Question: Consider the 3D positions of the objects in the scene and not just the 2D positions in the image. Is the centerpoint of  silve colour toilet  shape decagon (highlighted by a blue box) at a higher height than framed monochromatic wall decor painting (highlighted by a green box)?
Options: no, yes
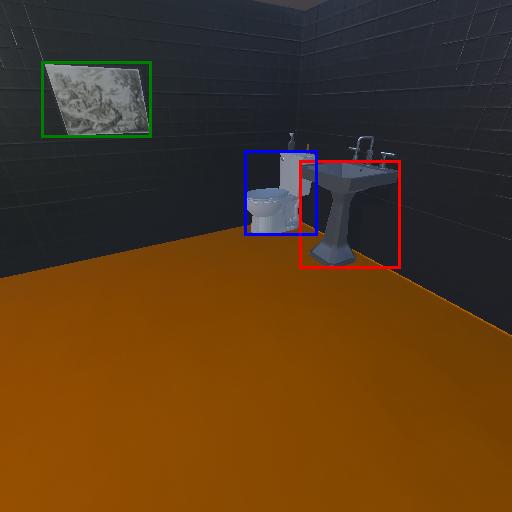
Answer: no